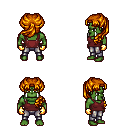
a pixel art fantasy rpg character, male body template, orc, green skin, maroon pirate shirt, metal pants, dark blonde princess hairstyle, gold gloves, four views (front, back, left, right), 2x2 character sprite sheet, small pixel art, hard edges, no anti-aliasing